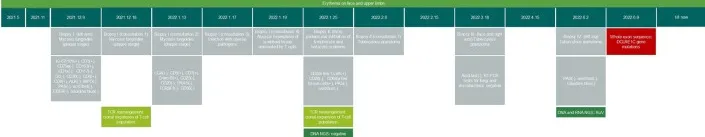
Timeline of the patient's care.
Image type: chart (chart)